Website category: jobs
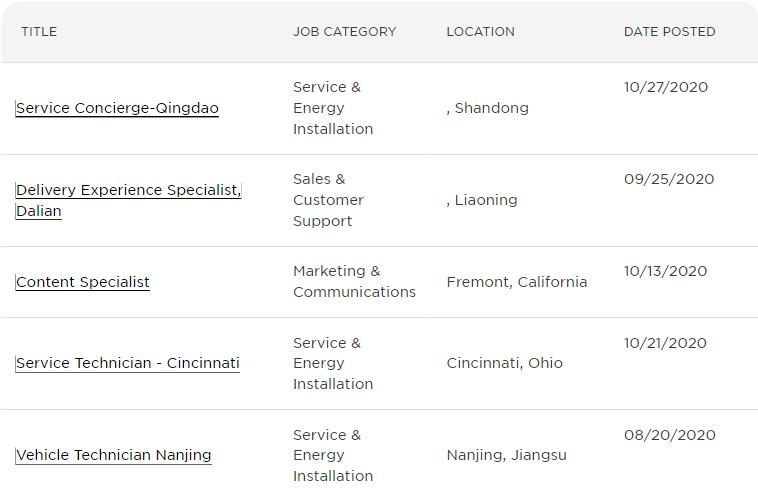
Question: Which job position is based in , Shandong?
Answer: Service Concierge-Qingdao

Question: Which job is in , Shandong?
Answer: Service Concierge-Qingdao

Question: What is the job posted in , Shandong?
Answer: Service Concierge-Qingdao

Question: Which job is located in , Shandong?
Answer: Service Concierge-Qingdao

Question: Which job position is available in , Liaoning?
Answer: Delivery Experience Specialist, Dalian

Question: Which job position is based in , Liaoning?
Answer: Delivery Experience Specialist, Dalian

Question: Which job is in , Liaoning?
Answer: Delivery Experience Specialist, Dalian

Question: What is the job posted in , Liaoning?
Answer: Delivery Experience Specialist, Dalian

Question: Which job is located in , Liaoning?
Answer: Delivery Experience Specialist, Dalian

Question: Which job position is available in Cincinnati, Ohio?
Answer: Service Technician - Cincinnati

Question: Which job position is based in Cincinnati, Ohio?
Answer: Service Technician - Cincinnati

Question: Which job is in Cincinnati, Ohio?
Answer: Service Technician - Cincinnati

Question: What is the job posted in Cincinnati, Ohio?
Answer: Service Technician - Cincinnati

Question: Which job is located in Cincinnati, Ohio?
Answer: Service Technician - Cincinnati

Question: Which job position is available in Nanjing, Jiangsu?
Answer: Vehicle Technician Nanjing

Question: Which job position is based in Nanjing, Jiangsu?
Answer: Vehicle Technician Nanjing

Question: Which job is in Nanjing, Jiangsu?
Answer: Vehicle Technician Nanjing

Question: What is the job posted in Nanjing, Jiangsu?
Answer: Vehicle Technician Nanjing

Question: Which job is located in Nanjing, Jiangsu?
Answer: Vehicle Technician Nanjing